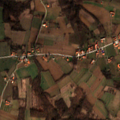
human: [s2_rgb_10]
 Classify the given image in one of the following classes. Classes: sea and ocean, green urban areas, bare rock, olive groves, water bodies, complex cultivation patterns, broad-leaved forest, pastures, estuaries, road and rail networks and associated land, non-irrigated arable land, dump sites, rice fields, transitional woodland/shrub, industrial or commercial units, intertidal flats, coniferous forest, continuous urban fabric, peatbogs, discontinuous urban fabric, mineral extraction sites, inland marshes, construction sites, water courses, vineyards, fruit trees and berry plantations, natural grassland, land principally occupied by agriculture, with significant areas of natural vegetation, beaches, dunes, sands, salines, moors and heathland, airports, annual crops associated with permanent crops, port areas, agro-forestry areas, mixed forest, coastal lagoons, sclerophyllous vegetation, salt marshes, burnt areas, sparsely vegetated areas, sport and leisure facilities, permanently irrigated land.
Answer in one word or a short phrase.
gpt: non-irrigated arable land, complex cultivation patterns, broad-leaved forest